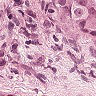
Metastatic tissue present: yes